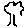
Label: tree